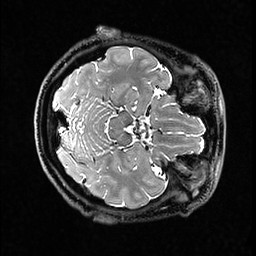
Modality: T2w
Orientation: axial
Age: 49
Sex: female
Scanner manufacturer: ge
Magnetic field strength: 3 T
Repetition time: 3.202 s
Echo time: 0.05898 s